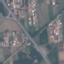
Land use / land cover: Highway